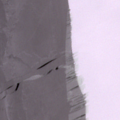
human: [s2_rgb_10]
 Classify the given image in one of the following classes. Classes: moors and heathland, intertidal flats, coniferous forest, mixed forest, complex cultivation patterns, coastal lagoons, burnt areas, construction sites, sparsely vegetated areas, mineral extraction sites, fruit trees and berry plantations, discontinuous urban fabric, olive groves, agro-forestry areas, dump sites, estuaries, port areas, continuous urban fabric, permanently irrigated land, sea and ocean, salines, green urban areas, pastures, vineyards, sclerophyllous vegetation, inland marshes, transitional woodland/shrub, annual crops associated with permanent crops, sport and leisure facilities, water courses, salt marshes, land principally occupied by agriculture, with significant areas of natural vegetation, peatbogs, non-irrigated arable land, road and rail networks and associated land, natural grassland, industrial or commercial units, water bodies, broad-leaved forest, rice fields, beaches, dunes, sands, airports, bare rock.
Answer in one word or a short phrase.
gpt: sea and ocean